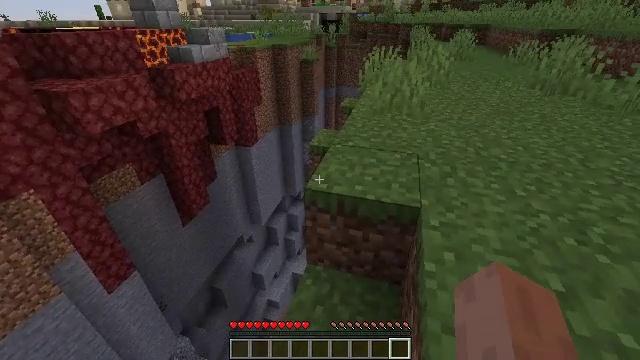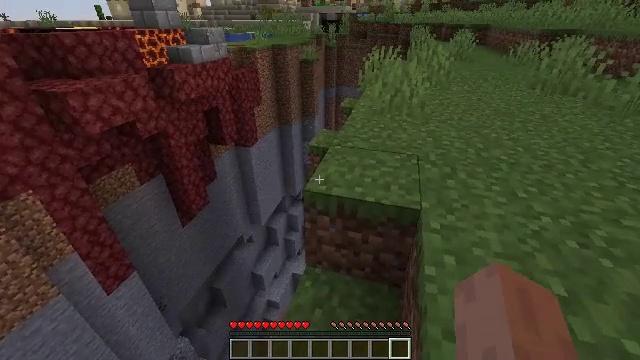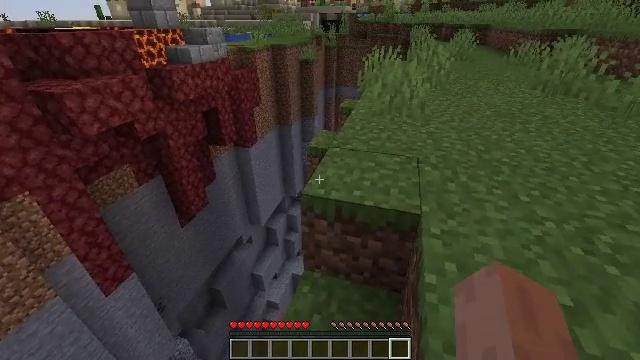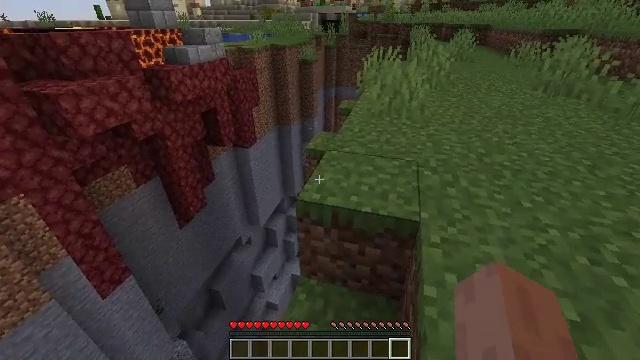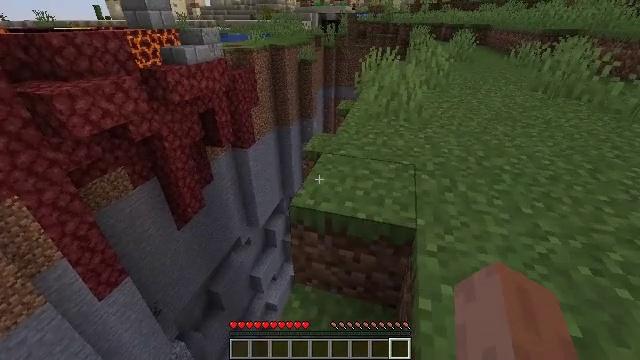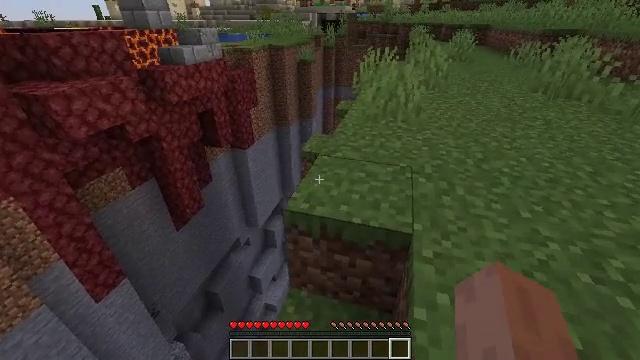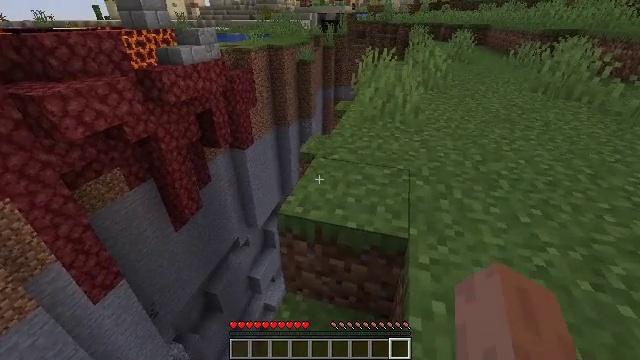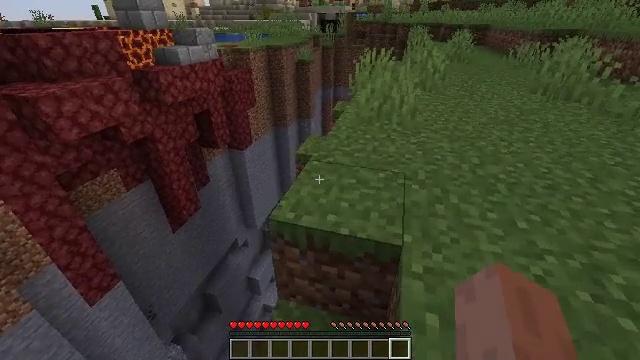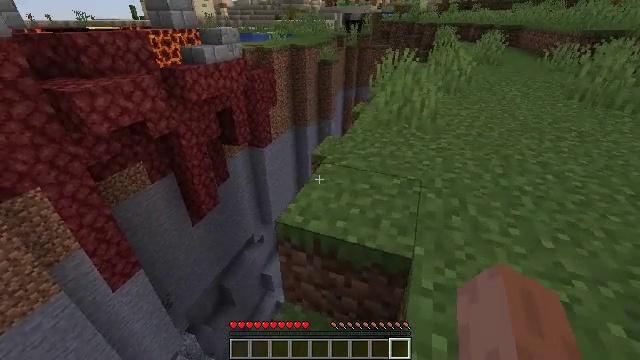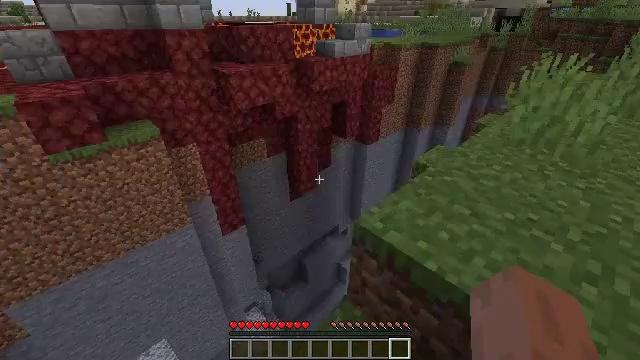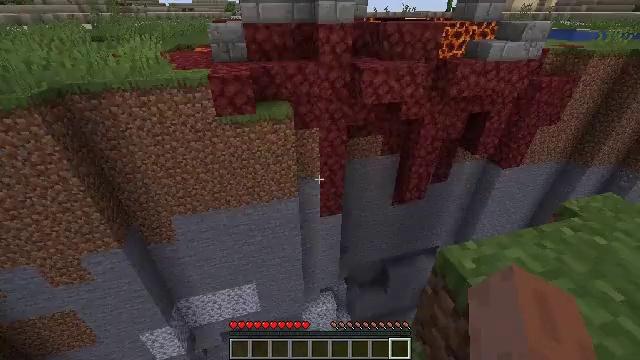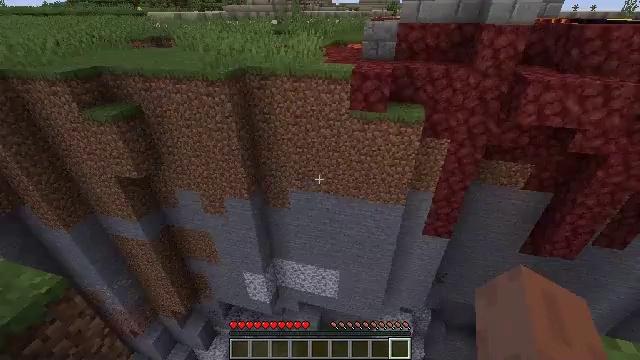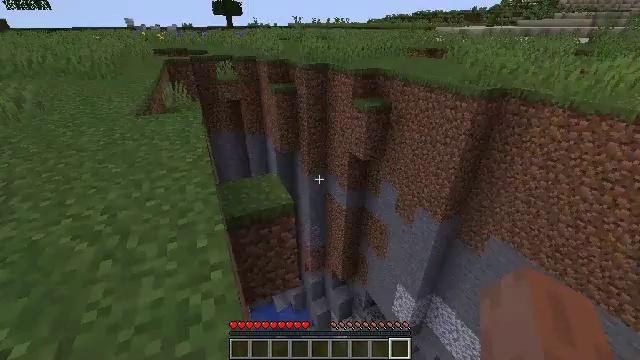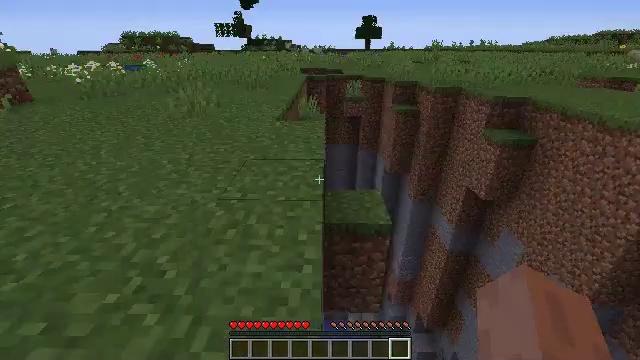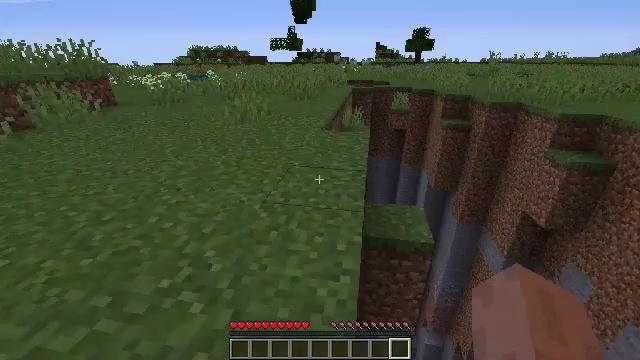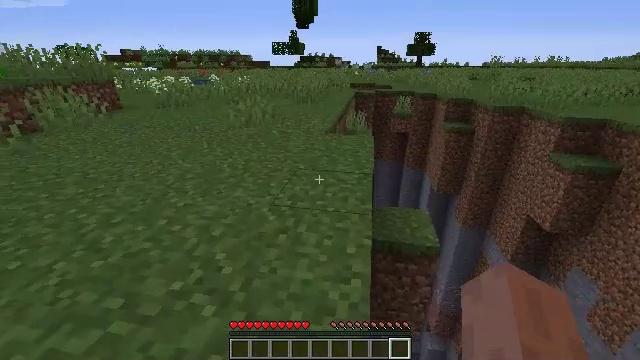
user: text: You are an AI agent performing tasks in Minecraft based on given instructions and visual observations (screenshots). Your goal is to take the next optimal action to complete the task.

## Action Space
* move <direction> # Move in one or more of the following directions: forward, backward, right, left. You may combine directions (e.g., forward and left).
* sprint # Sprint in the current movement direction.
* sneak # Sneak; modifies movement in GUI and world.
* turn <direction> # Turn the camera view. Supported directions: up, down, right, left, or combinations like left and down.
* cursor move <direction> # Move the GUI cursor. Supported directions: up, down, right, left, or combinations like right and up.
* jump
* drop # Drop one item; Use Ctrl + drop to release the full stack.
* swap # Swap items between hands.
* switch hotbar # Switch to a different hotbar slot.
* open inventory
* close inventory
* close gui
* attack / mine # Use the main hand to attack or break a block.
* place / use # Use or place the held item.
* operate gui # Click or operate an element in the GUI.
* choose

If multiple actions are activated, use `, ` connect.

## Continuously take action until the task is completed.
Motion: motion action
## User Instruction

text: Cut down the tree and harvest oak logs.
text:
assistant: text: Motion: move forward and move left, sneak
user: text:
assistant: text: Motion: move forward and move right, sneak
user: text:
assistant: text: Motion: move forward and move right, sneak
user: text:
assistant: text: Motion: move forward and move right, sneak
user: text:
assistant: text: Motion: move forward and move right, sneak
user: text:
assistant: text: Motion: move forward and move right, sneak
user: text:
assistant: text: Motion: move forward and move right, sneak
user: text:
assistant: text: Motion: move forward and move right, sneak, turn left
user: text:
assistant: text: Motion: move forward and move right, sneak, turn left
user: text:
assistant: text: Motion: move right, sneak, turn left
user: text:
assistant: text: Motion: move right, sneak, turn left
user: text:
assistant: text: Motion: move right, sneak, turn left and up
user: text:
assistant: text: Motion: move left, sneak, turn left and up
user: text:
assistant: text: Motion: move left, sneak, turn left and up
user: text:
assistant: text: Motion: move left, sneak
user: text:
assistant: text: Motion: move forward and move left, sneak, turn up
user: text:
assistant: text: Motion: move forward and move left, sneak, turn up
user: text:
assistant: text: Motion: move forward and move left, sneak, turn up
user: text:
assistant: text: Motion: move forward and move left, sneak, turn left and up
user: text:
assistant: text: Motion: move forward and move left, sneak
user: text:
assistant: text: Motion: move forward and move left, sneak
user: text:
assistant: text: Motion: move forward and move left
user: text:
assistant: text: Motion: no_op
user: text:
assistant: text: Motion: move forward
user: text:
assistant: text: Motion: move forward
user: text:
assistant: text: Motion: move forward
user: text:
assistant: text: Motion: no_op
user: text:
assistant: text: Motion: move forward
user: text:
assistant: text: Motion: move forward
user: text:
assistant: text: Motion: move forward